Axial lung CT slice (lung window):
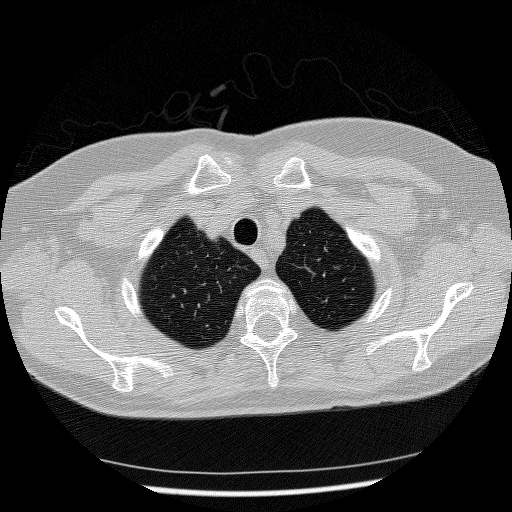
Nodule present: no